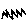
Label: zigzag